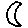
Label: moon